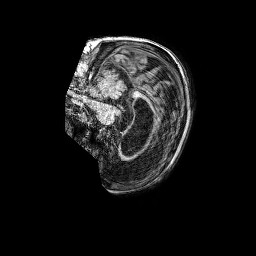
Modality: T1w
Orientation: sagittal
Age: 79
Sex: female
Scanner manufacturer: philips
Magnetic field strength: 3 T
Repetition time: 0.006905 s
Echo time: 0.003119 s